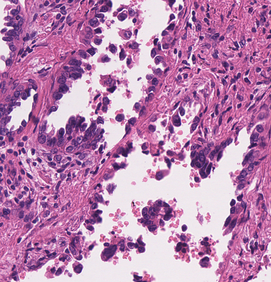
Tumor epithelial tissue: yes
Tumor-associated stroma tissue: yes
Normal tissue: no